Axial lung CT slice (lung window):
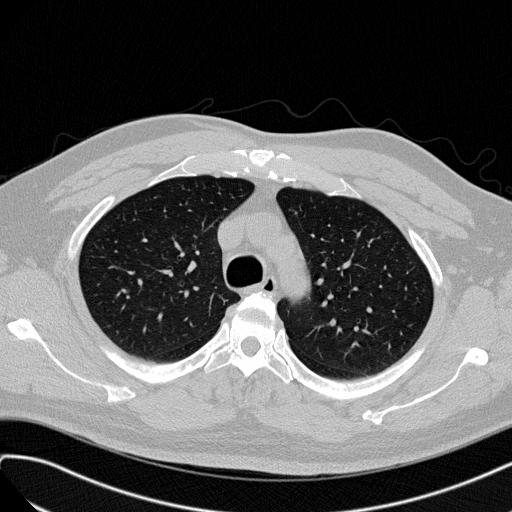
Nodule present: no